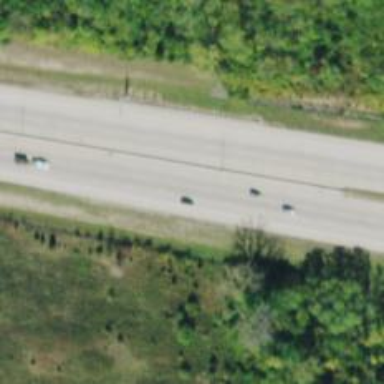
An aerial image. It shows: This image shows trunk highway that functions as expressway.